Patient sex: M
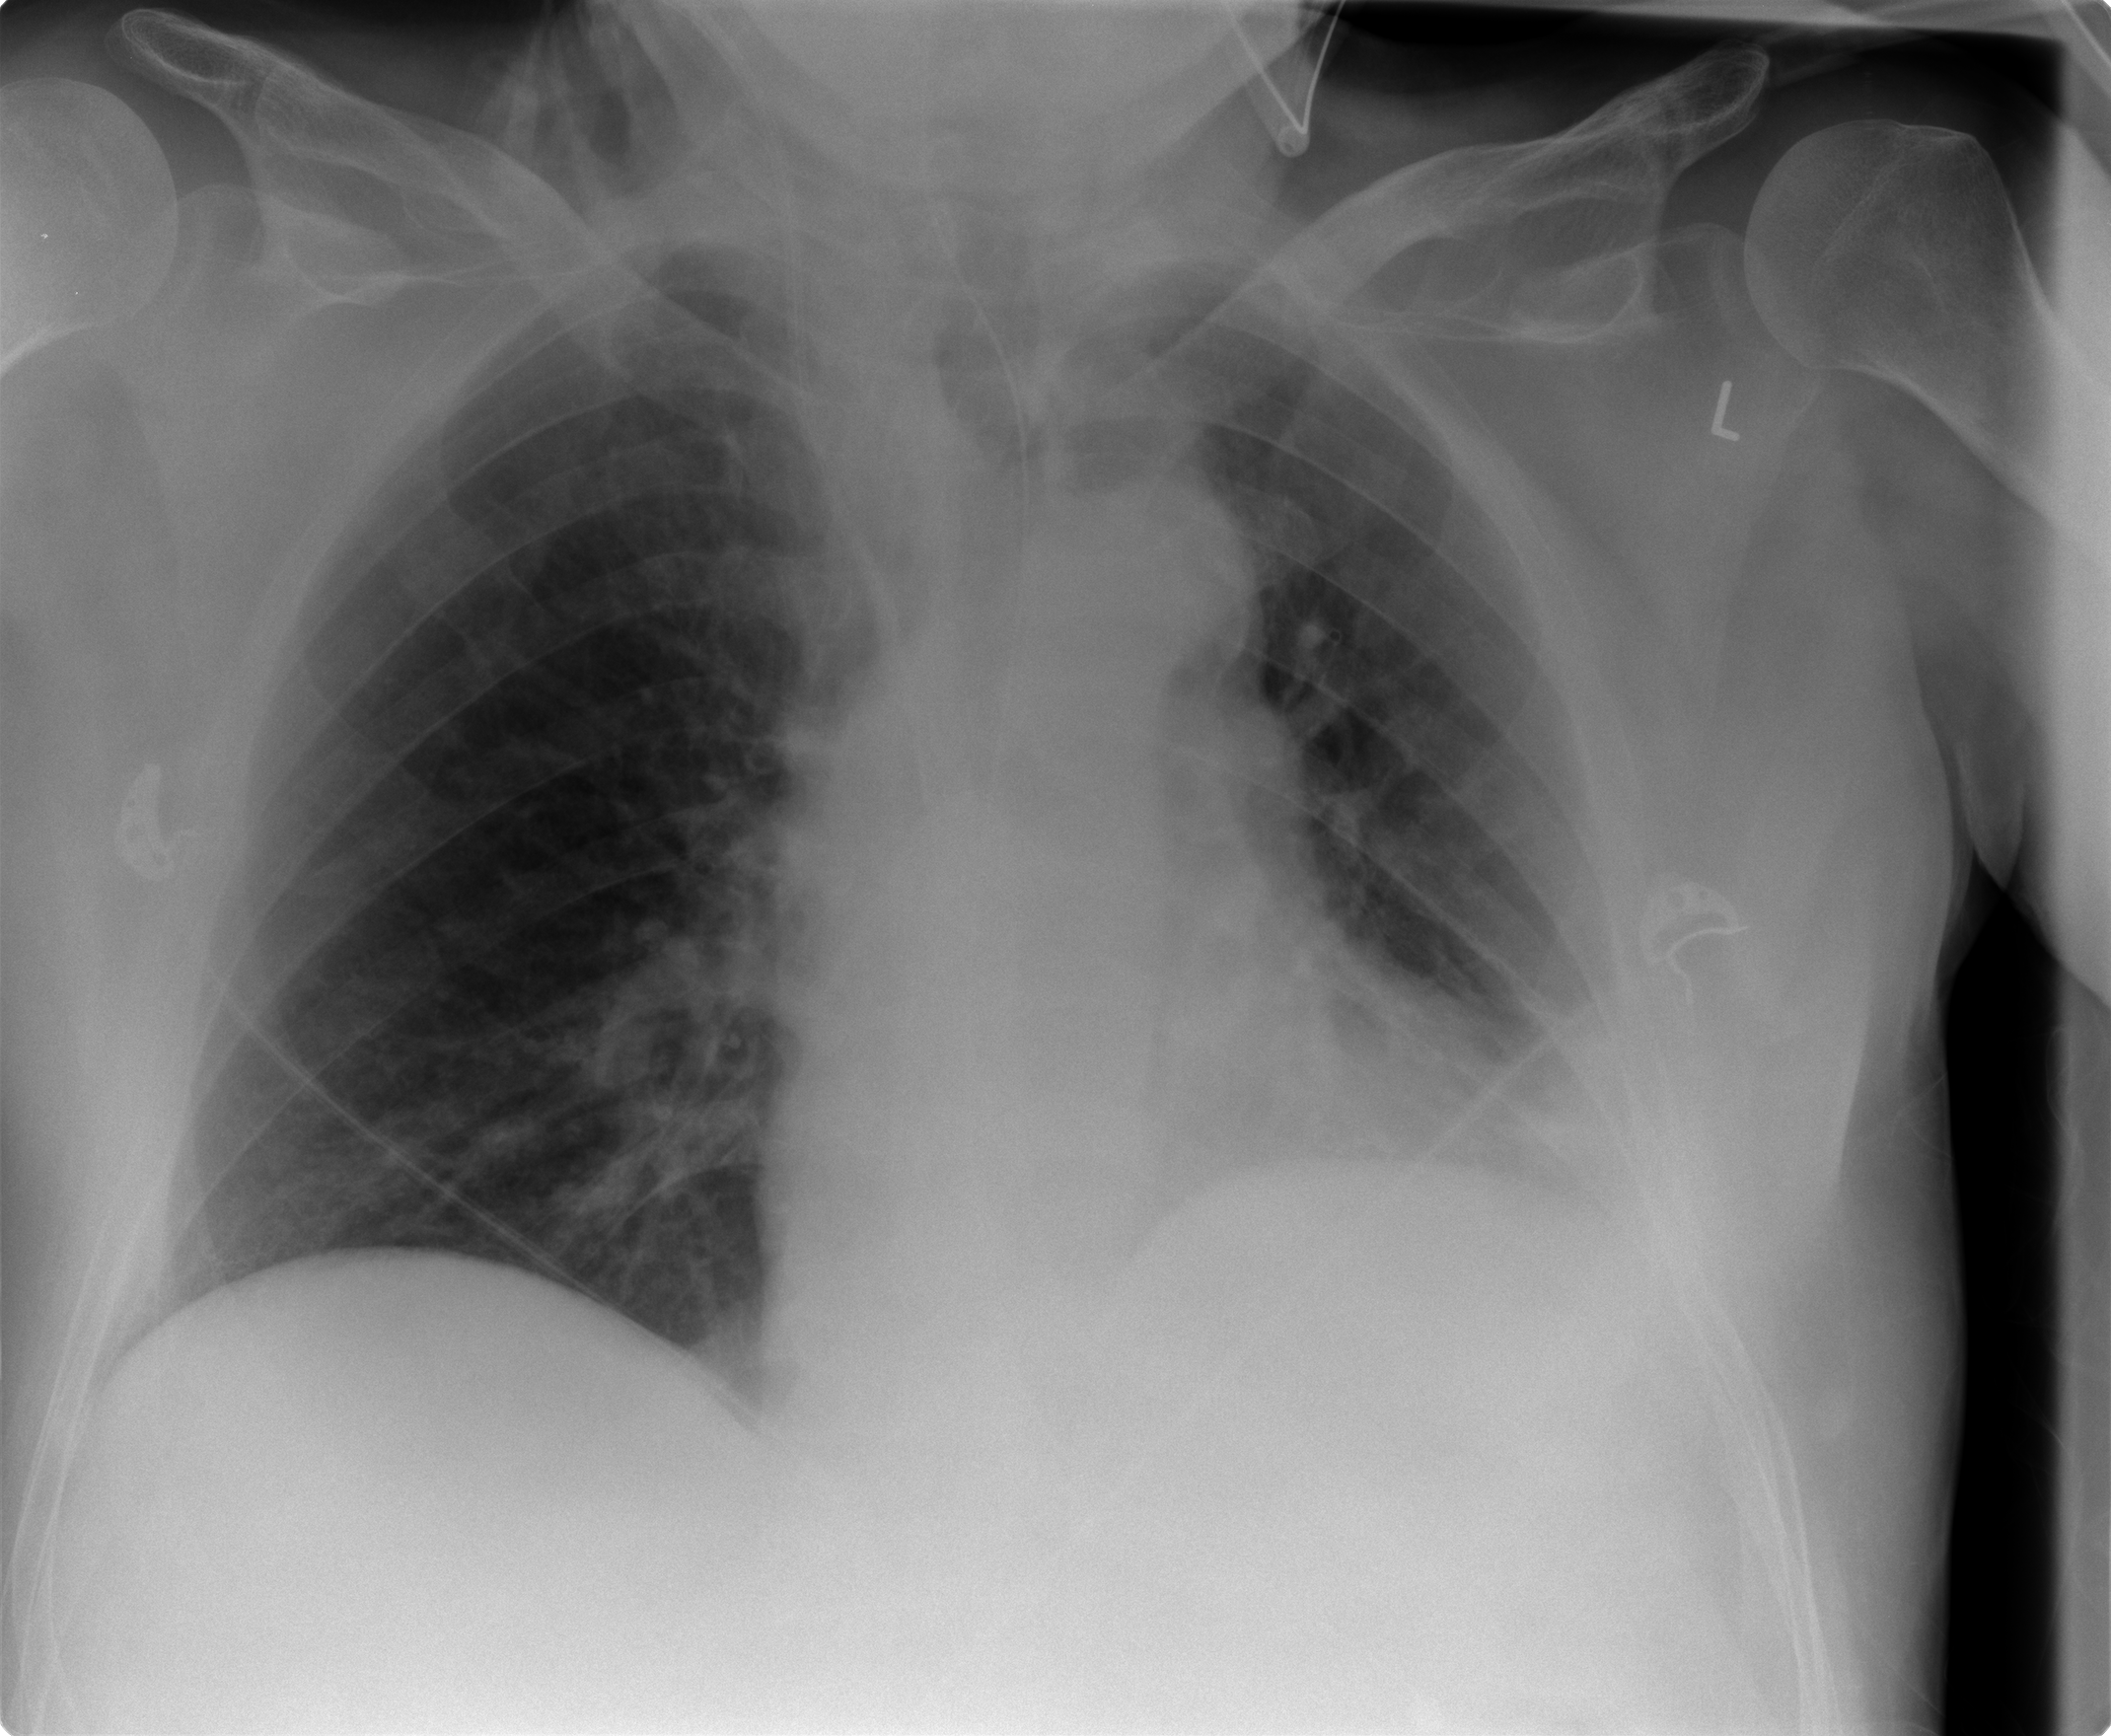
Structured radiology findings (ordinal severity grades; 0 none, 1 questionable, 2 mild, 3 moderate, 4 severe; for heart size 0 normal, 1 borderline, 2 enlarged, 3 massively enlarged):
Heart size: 0
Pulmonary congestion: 0
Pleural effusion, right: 0
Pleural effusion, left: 2
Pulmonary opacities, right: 0
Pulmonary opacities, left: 0
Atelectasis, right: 0
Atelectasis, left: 0